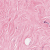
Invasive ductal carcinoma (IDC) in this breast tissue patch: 0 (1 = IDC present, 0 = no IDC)